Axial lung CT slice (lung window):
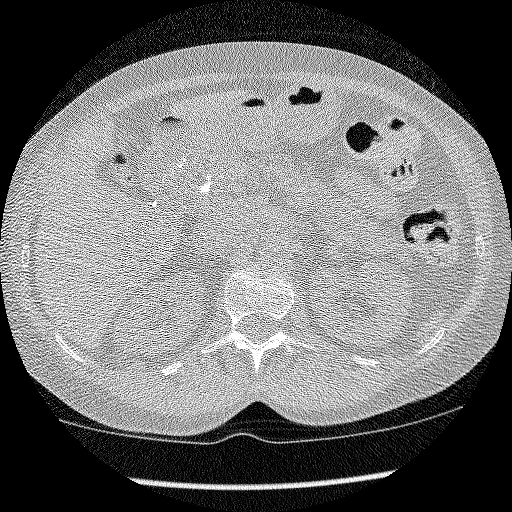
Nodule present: no